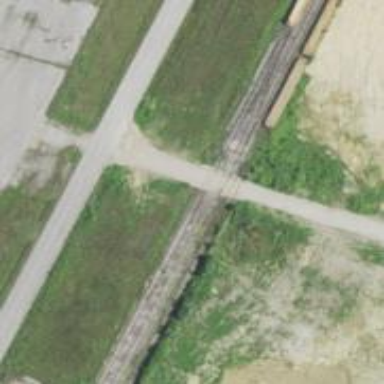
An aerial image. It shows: Railway level crossing.